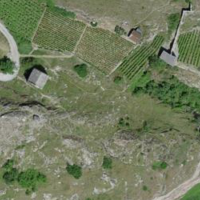
EUNIS habitat code: 50
Species observed at this site:
Draba verna
Opuntia humifusa